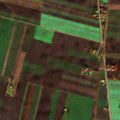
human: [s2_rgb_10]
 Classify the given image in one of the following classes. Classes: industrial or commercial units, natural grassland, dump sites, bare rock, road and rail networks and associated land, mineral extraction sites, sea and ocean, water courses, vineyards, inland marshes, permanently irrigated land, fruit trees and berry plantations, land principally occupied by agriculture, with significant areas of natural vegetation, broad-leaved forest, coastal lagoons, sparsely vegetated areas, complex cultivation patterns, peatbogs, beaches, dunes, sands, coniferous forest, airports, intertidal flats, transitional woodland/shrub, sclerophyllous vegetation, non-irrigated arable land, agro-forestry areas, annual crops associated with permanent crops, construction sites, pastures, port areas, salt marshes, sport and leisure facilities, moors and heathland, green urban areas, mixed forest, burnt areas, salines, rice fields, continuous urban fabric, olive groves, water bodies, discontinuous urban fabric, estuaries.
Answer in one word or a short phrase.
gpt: non-irrigated arable land